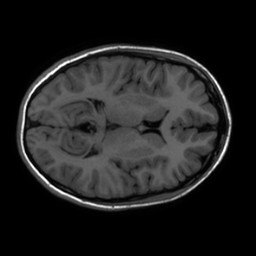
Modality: inplaneT1
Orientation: axial
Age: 18
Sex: female
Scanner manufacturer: ge
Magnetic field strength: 3 T
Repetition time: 2.297 s
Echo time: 0.02273 s